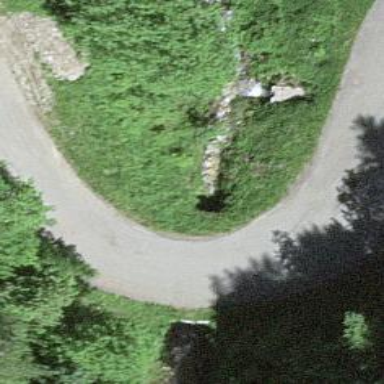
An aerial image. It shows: Culvert tunnel.